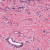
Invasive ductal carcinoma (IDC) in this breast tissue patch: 1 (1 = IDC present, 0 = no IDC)